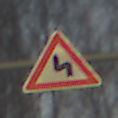
Verkehrszeichen: DoppelkurveZunaechstLinks
Umgebung: Outdoor, Nature
Tageszeit: SunriseSunset
Wetter: Clear
Licht: Natural
Jahreszeit: Winter
Kontrast: LowContrast